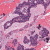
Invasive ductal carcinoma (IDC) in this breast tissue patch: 1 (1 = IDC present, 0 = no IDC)